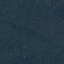
Land use / land cover class: Forest